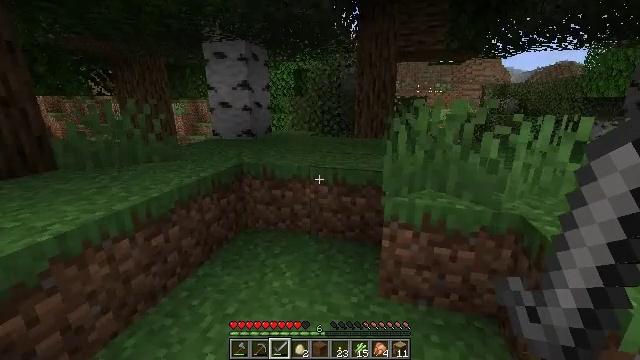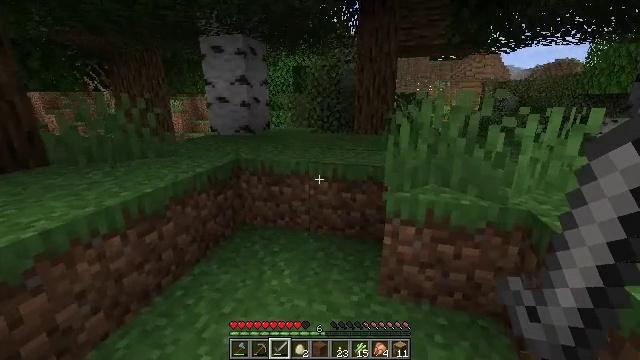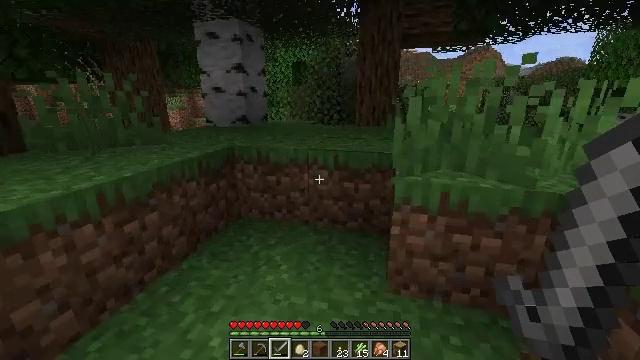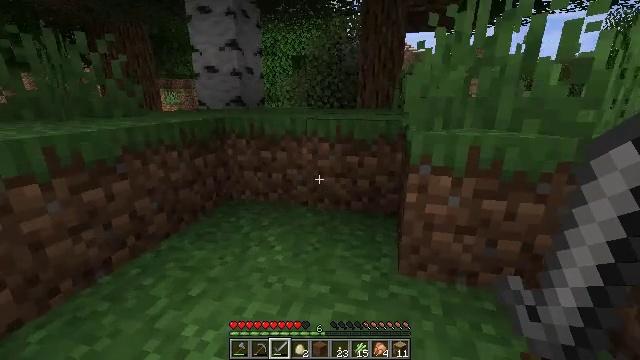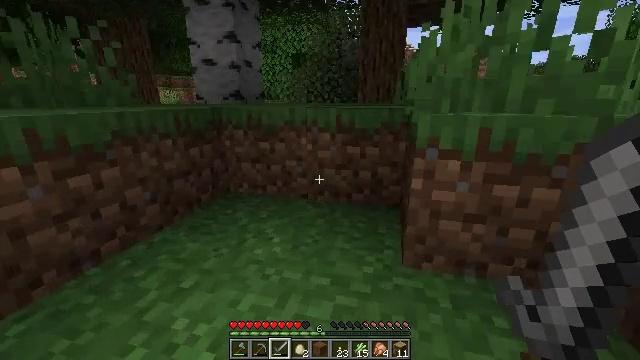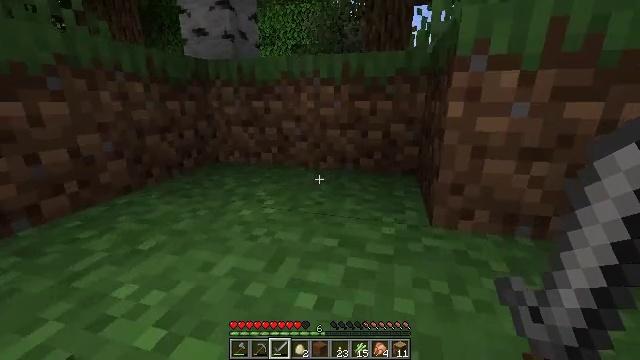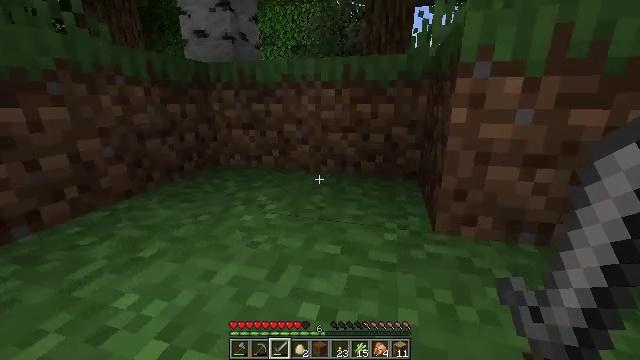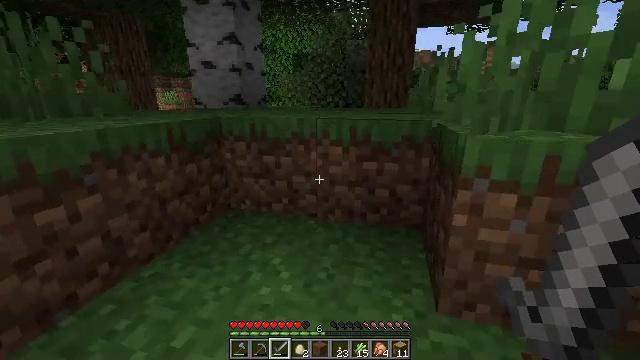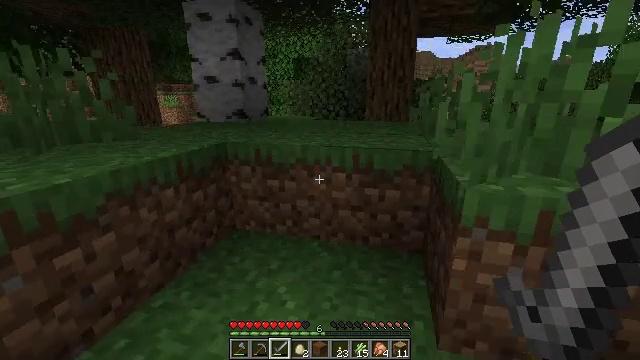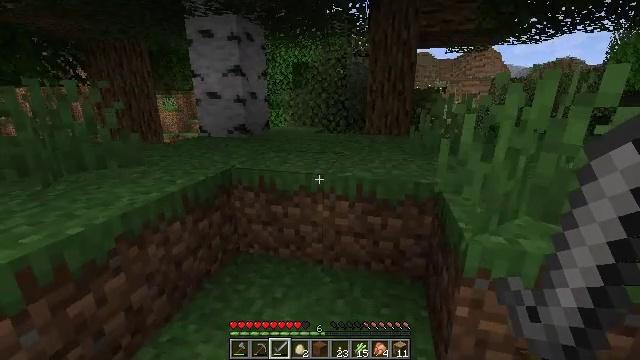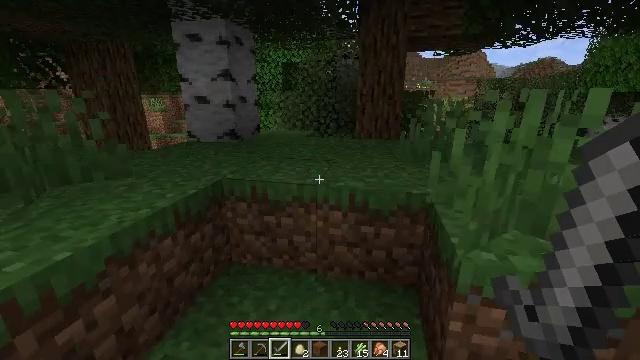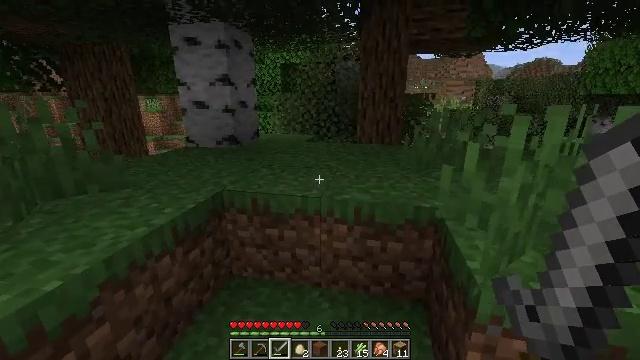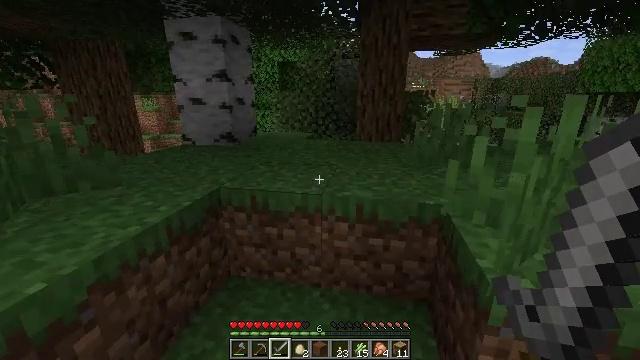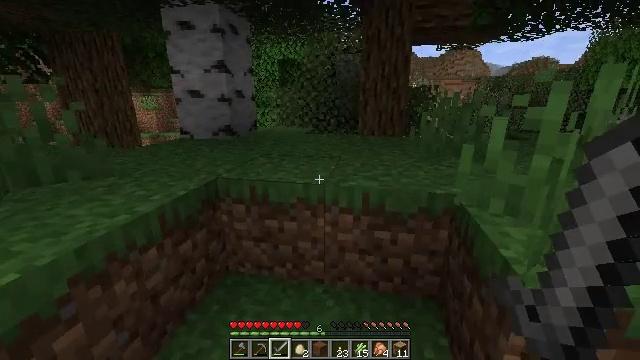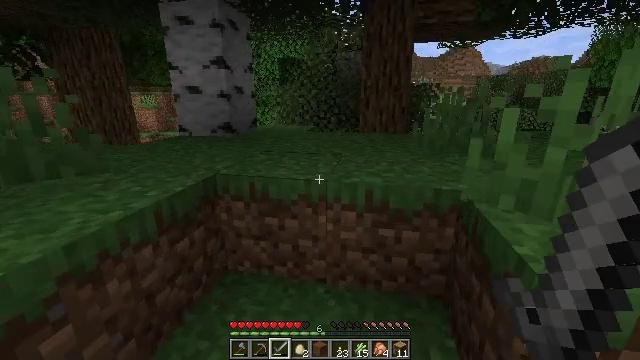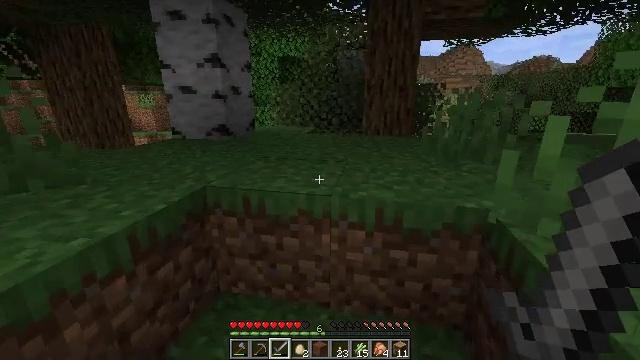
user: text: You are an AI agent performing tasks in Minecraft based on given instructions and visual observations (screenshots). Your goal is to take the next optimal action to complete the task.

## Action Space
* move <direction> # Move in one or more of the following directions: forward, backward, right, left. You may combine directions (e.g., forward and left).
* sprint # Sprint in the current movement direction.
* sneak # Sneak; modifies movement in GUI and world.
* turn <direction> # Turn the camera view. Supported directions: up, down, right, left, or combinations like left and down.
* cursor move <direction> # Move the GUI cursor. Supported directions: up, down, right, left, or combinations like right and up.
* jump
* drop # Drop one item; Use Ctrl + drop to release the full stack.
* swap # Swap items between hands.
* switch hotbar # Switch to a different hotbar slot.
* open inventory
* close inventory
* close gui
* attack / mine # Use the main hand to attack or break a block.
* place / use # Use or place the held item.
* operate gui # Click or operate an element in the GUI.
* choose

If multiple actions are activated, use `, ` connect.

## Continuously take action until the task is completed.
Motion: motion action
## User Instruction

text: Mine the lilac flower.
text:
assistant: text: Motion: move forward
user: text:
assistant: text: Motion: move forward
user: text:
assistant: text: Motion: move forward
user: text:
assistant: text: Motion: move forward
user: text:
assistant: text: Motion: move forward, jump
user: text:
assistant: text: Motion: move forward, jump
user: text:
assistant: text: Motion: move forward, jump
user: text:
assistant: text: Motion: move forward, jump
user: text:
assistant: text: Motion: move forward
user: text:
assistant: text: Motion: move forward, turn right
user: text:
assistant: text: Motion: move forward
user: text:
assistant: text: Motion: move forward
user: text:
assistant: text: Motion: move forward
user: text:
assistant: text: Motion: move forward
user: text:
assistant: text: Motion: move forward
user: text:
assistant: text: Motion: move forward, turn right
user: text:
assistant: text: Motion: move forward, turn right
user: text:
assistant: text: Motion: move forward
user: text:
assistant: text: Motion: move forward
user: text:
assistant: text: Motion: move forward, turn right
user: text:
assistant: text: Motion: move forward, turn right, jump
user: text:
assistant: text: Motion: move forward, turn right, jump
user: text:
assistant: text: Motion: move forward, turn right, jump
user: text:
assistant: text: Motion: move forward, turn right, jump
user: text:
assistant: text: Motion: move forward
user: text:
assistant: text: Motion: move forward and move right, turn right
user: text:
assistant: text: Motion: move forward and move right, turn right and down
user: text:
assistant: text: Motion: move forward and move right
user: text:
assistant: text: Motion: move forward and move right
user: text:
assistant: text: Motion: move forward and move right